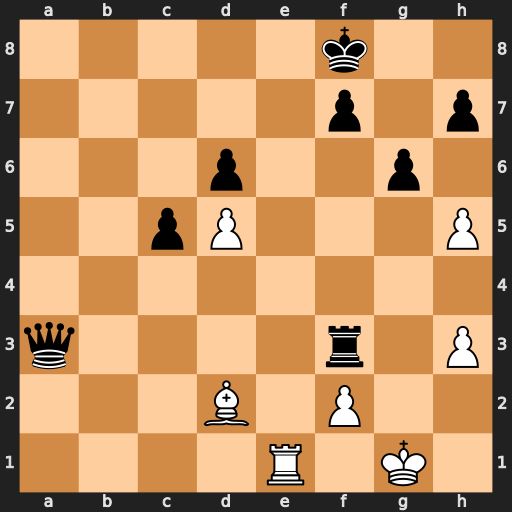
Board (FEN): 5k2/5p1p/3p2p1/2pP3P/8/q4r1P/3B1P2/4R1K1
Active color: w
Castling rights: -
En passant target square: -
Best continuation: Bh6+ Kg8 Re8#